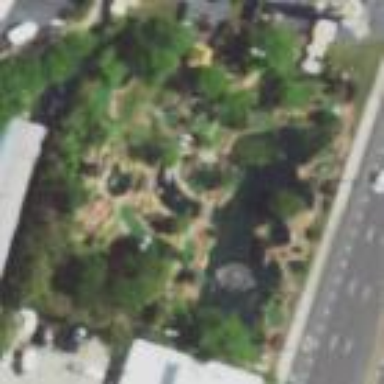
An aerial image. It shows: Miniature golf leisure land.